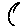
Label: moon